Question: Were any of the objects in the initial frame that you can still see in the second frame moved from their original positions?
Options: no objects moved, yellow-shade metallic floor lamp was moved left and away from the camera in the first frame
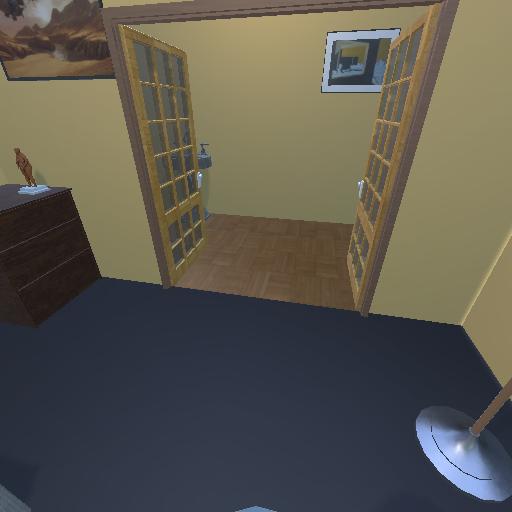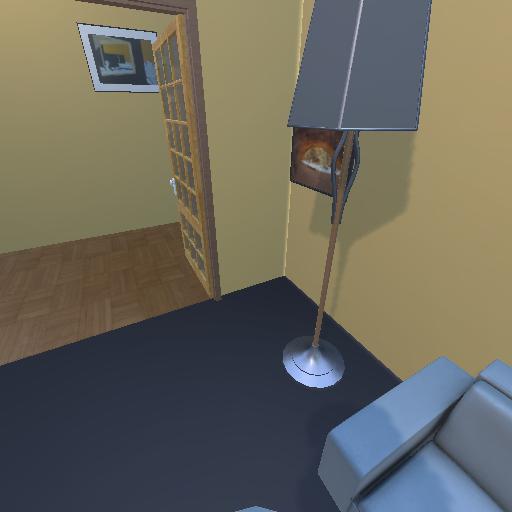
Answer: no objects moved